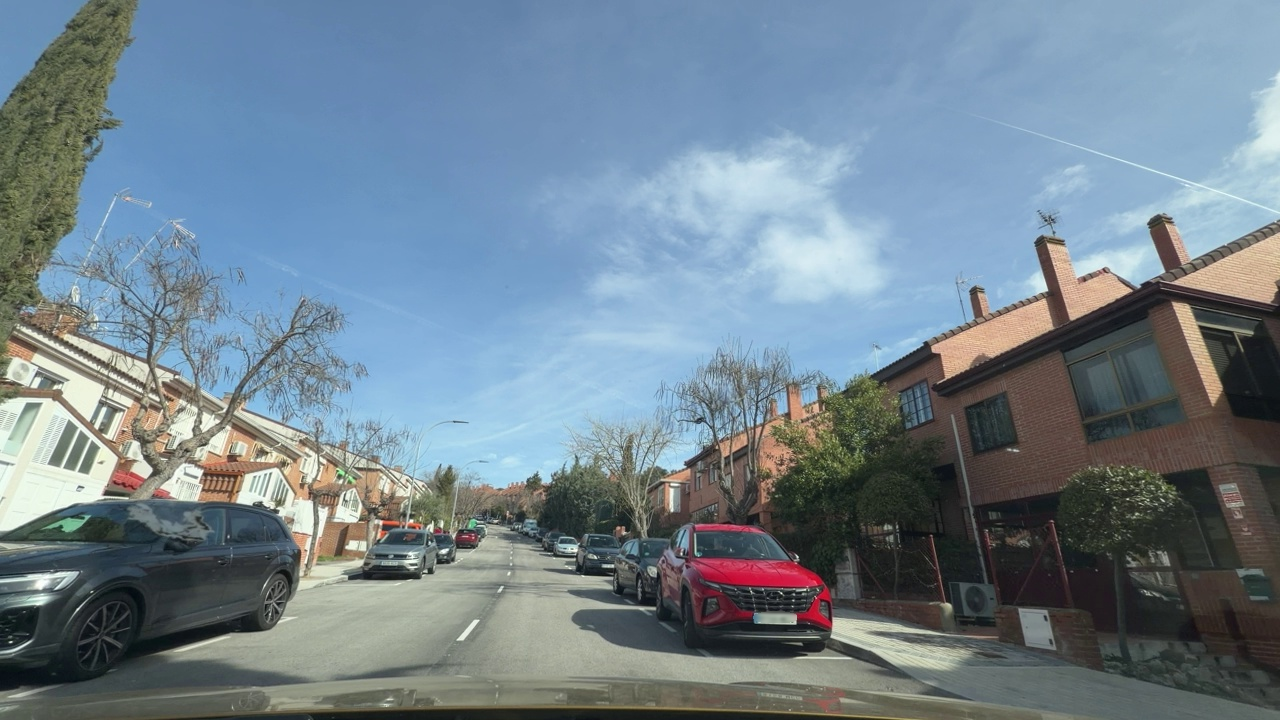
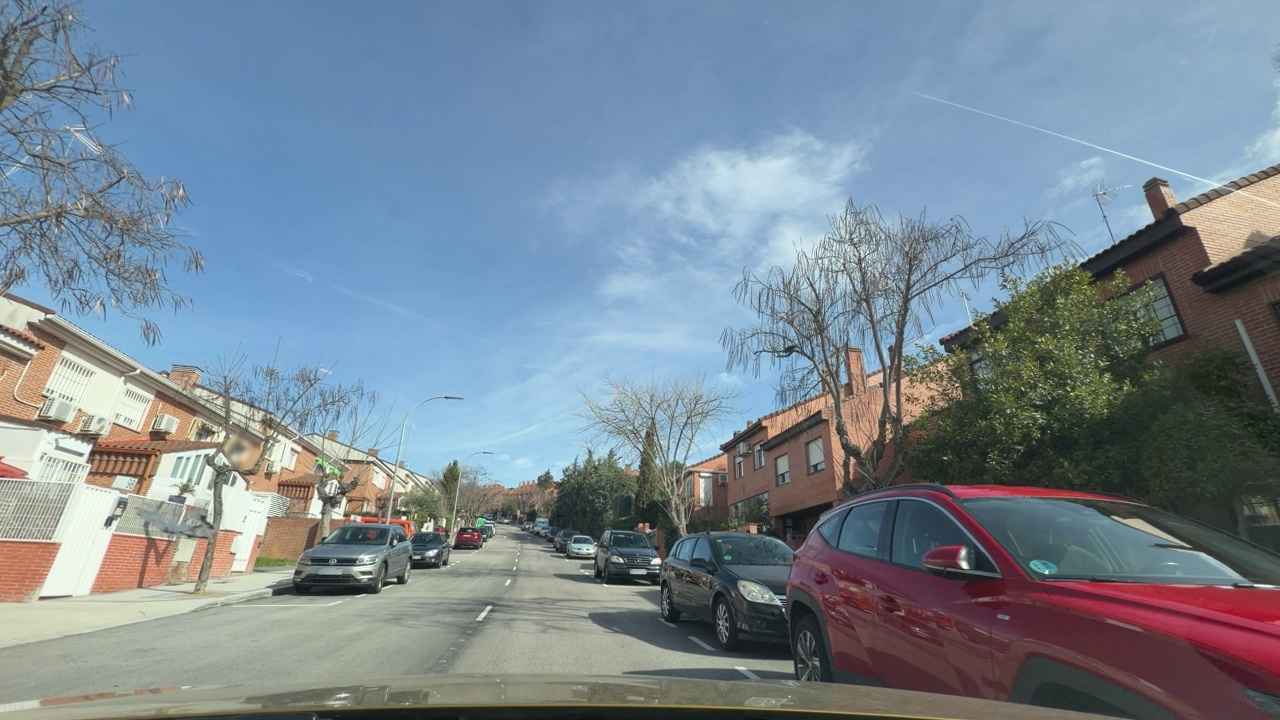
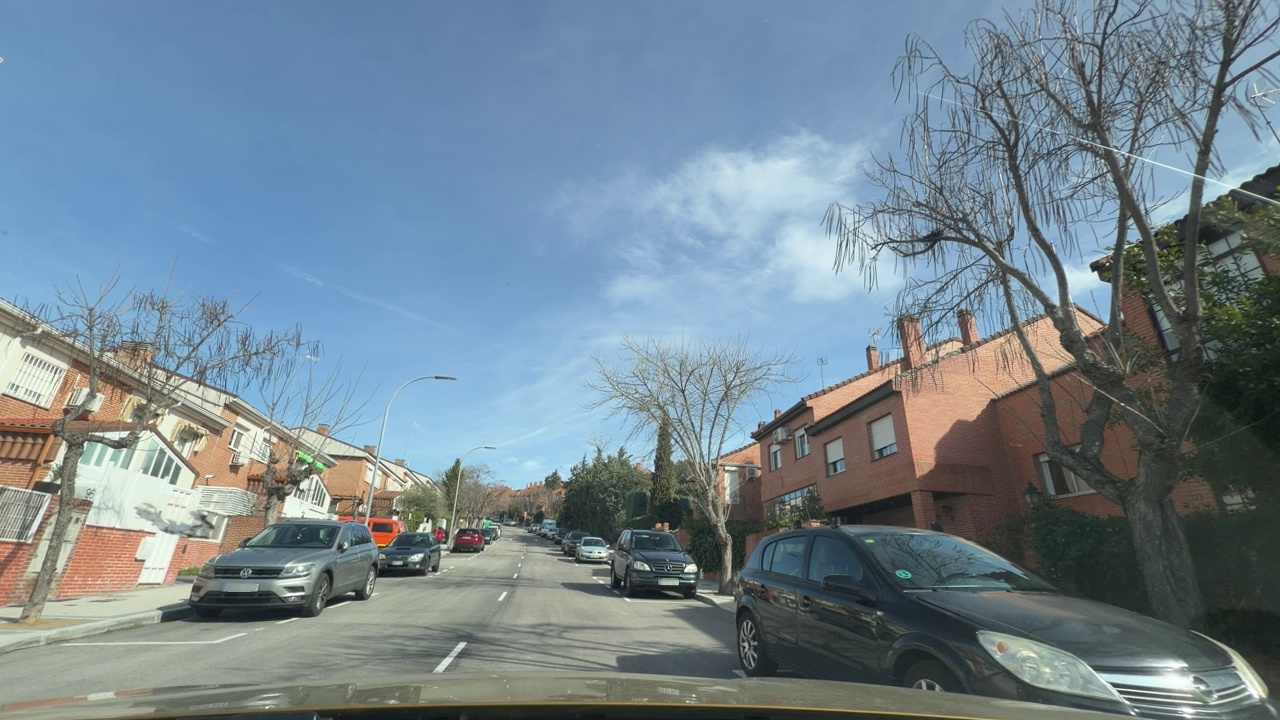
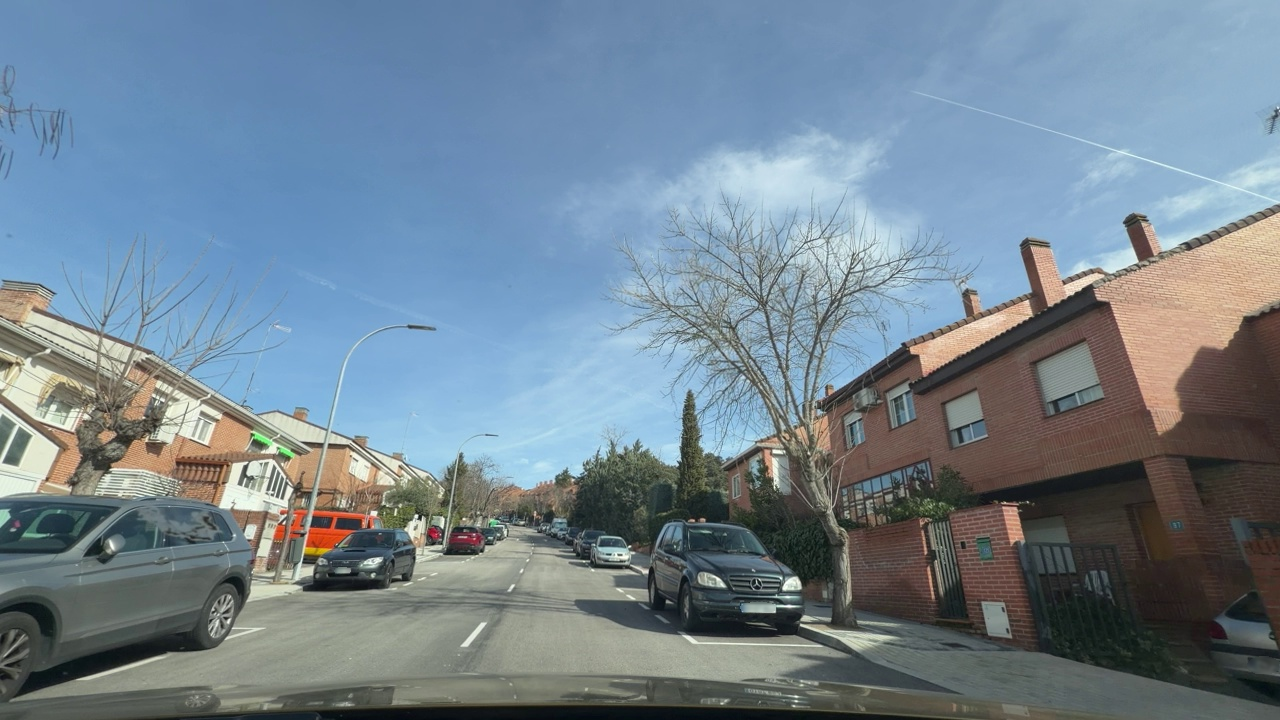
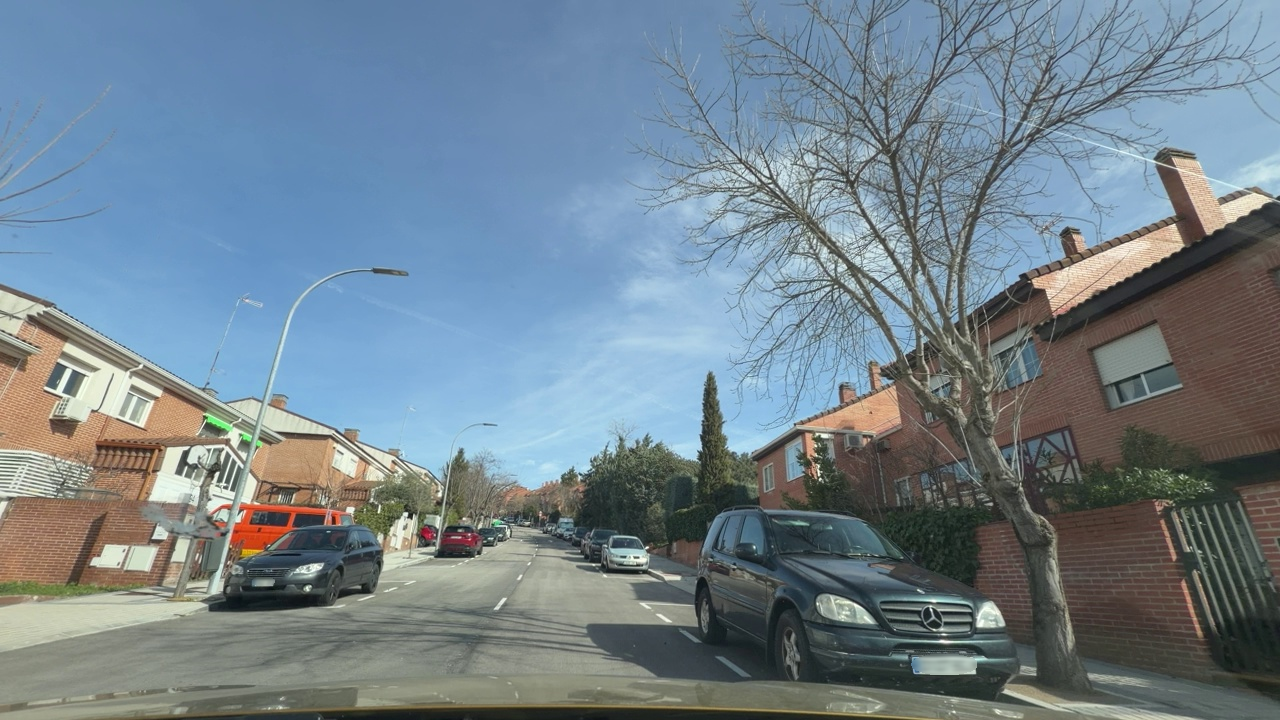
Situation: Lateral parked car
Question: Are vehicles present on the right side of the ego lane?
Answer: Yes
Reasoning: There are multiple vehicles correctly parked on the right side of the ego lane.

Situation: Lateral parked car
Question: Are vehicles parked parallel or perpendicular to the roadway near the ego lane?
Answer: Yes
Reasoning: Multiple vehicles can be seen parked parallel to the ego lane.

Situation: Lateral parked car
Question: Does the environment indicate an urban road where curbside parking is permitted?
Answer: Yes
Reasoning: Curbside parking and residential buildings indicate urban environment.

Situation: Lateral parked car
Question: Is the ego vehicle traveling in a middle lane with traffic lanes on both sides?
Answer: No
Reasoning: There is only traffic in the left side. All the cars to the right side are parked.

Situation: Lateral parked car
Question: Are vehicles present on the left side of the ego lane?
Answer: No
Reasoning: There are no vehicles present on the immediate left side of the ego lane but there are some cars parked in the following left side lane.